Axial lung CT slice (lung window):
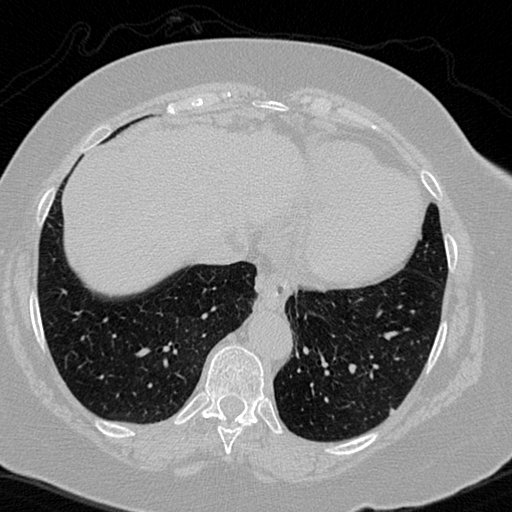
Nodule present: no